Question: I am trying to put a search bar with three buttons on my site. The buttons represent 3 different searches (so they will be more like toggles).
I tried this code, but the output wasn't as expected:
'''
<div class="row search-row">
<div class="col-lg-6">
<div class="input-group"><span class="input-group-btn"><button class="btn btn-default" type="button">
<span class="glyphicon glyphicon-search"></span></button></span><span class="input-group-btn"><button class="btn btn-default" type="button">
<input id="file-button" src="text.png" type="image"></button></span><span class="input-group-btn"><button class="btn btn-default" type="button">
<span class="glyphicon glyphicon-file"></span>
</button></span><input class="form-control" type="text"><span class="input-group-btn"><button class="btn btn-default" type="button" value="Go"></button></span>
</div>
</div>
</div>
'''
Here is a screen shot, the top is unedited, the bottom is me trying to call attention to the issues:

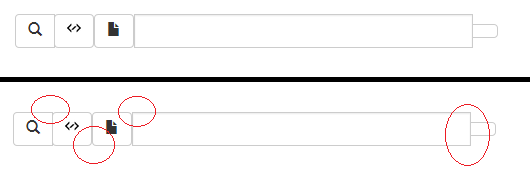
Answer: This code fixes it:
'''
<div class="container">
<div class="row search-row">
<div class="container col-lg-6">
<div class="input-group"><span class="input-group-btn"><button class="btn btn-default" type="button">
<span class="glyphicon glyphicon-search"></span></button><button class="btn btn-default" type="button">
<input id="file-button" src="text.png" type="image"></button><button class="btn btn-default" type="button">
<span class="glyphicon glyphicon-file"></span>
</button></span><input class="form-control" type="text"><span class="input-group-btn"><a class="btn btn-default go-search" href="#">Go</a></span>
</div>
</div>
</div>
</div>
'''
Screenshot:

Basically, there should be one button group span for all the buttons on the left. I changed the "go" button to be a link since thats what I really need it to be anyway.